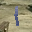
Label: 1